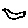
Label: bird